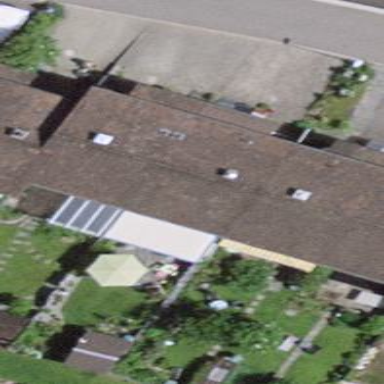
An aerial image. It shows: Terrace building.